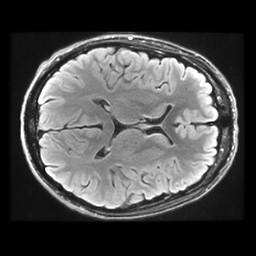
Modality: FLAIR
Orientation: axial
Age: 21
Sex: male
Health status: healthy
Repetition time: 12 s
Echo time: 0.09782 s